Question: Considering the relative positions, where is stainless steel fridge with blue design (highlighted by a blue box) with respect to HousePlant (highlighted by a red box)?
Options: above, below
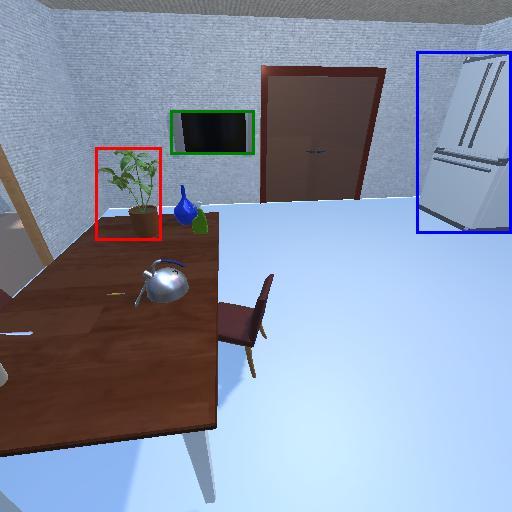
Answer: above